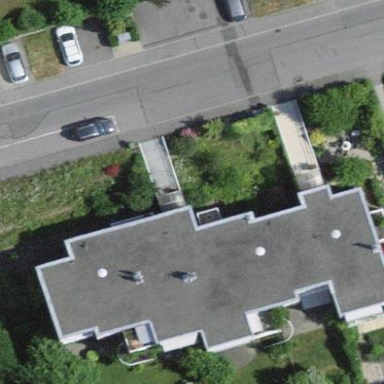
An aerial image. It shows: Semi-detached house.